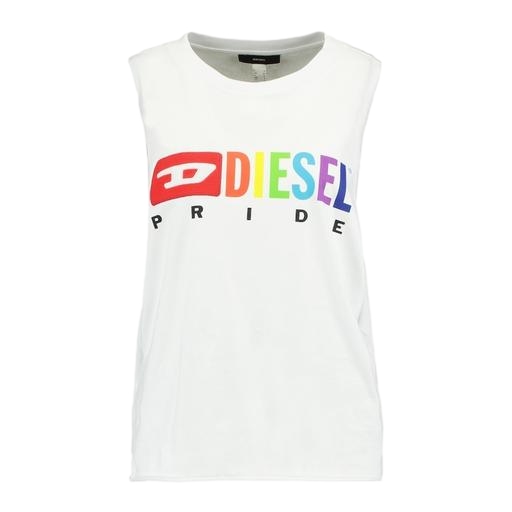
white logo tank top, logo tank, white graphic tank, white background